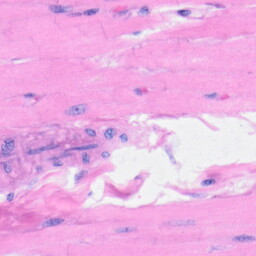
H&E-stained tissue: Heart